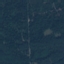
Land use / land cover: Forest